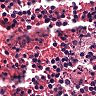
Metastatic tissue present: no